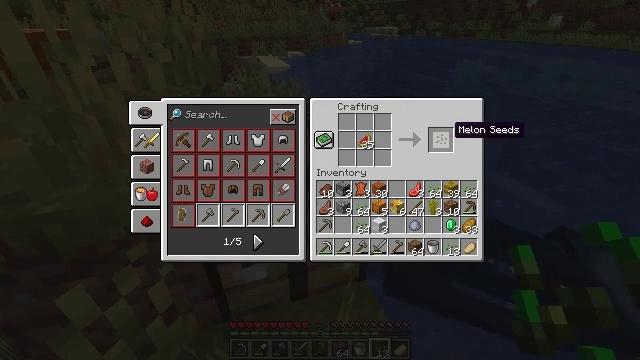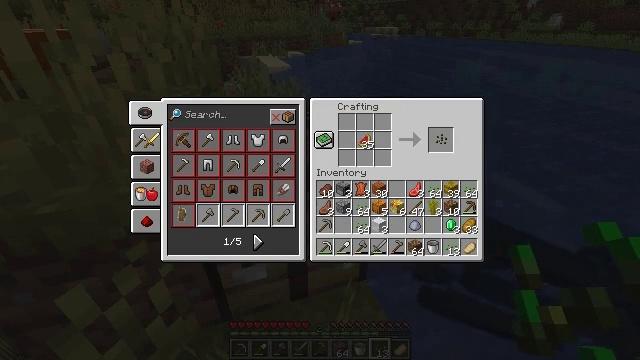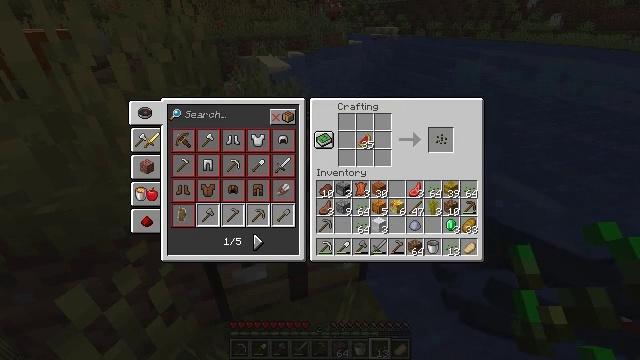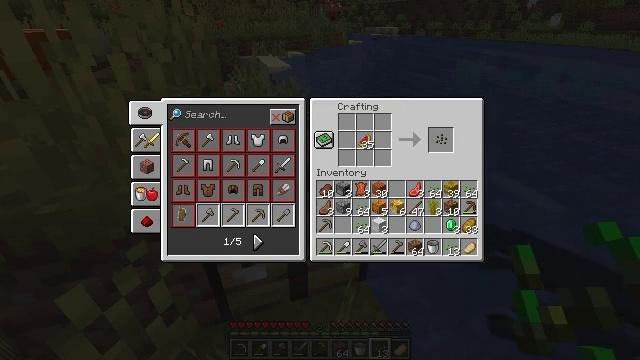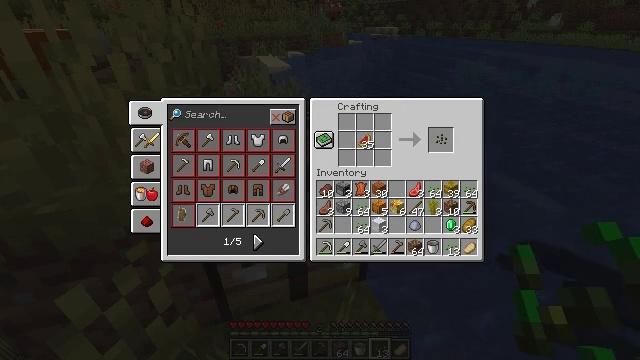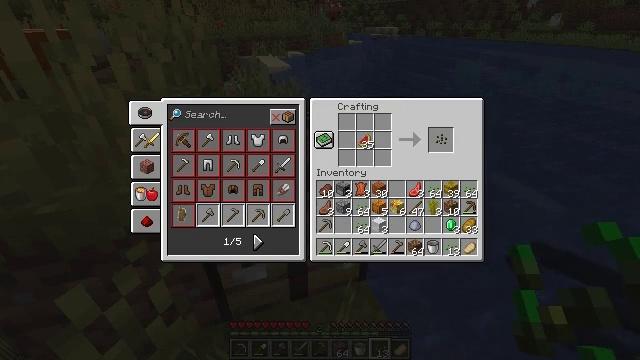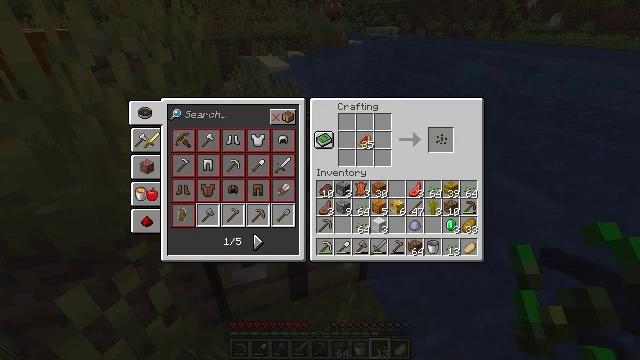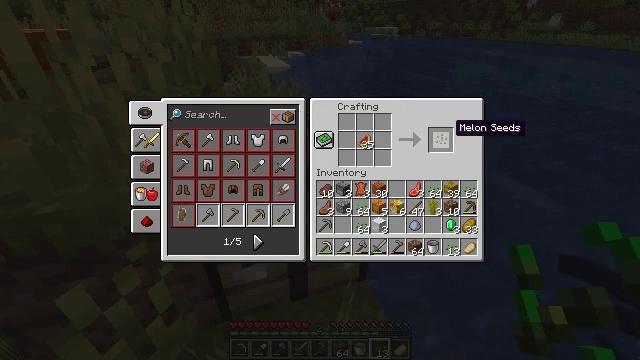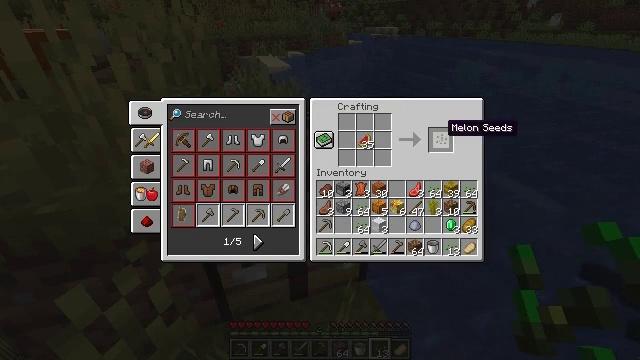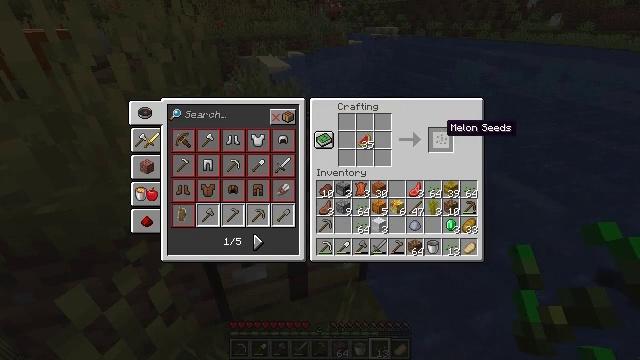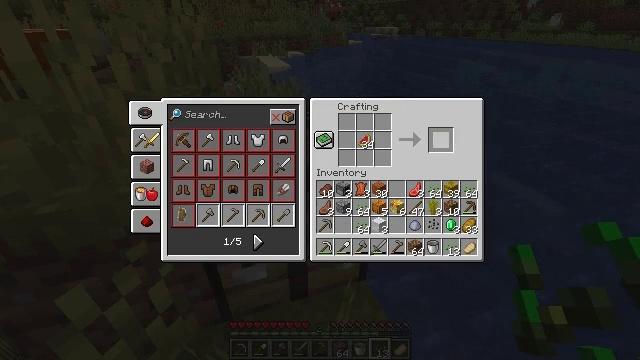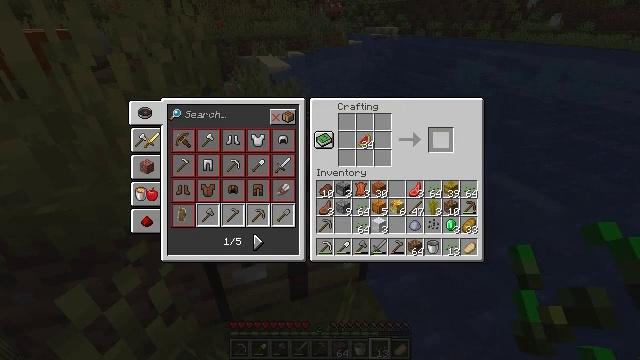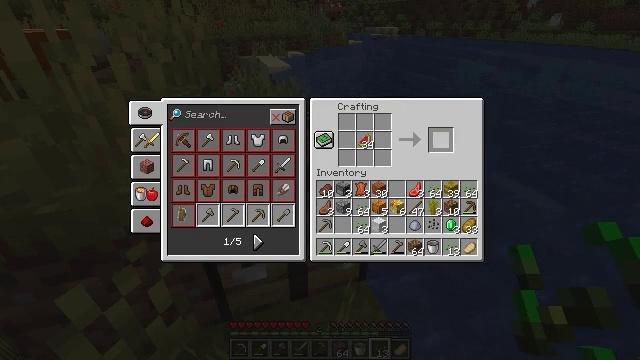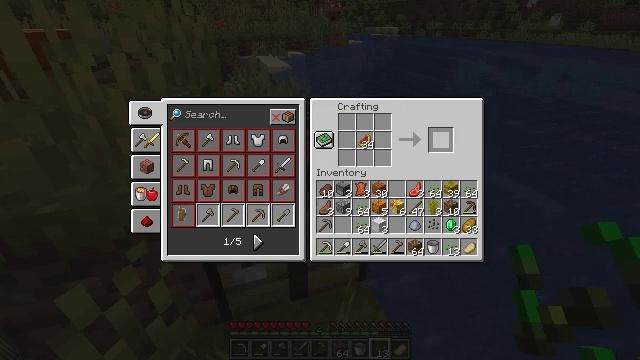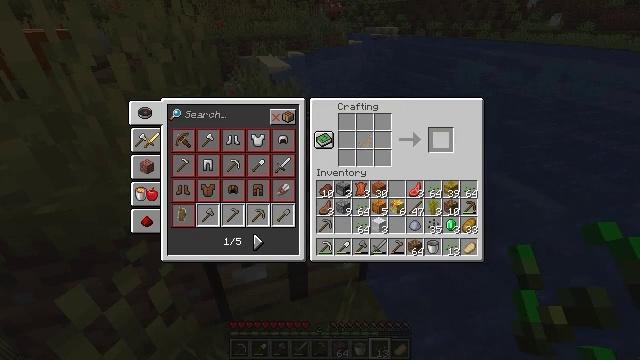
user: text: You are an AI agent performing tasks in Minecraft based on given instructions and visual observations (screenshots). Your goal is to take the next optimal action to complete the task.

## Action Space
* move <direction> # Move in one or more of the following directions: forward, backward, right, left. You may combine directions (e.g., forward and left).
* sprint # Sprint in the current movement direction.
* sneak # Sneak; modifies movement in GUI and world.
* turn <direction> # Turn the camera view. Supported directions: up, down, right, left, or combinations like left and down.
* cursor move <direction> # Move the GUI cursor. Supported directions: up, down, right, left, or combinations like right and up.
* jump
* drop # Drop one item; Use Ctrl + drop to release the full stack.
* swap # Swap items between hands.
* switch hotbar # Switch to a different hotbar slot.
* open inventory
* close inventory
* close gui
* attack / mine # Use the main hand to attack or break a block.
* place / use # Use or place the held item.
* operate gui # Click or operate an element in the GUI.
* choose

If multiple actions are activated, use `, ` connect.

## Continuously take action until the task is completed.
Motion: motion action
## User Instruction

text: Use melon slices to craft melon seeds.
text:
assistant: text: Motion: sneak
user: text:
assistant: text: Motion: sneak
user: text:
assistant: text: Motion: sneak
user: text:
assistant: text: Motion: sneak
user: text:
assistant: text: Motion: sneak
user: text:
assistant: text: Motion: sneak
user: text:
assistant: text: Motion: sneak
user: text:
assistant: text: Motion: sneak, cursor move left
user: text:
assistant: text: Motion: sneak
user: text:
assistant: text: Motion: sneak, operate gui
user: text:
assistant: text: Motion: sneak, operate gui
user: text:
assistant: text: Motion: sneak, operate gui
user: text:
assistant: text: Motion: sneak
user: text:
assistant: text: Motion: sneak
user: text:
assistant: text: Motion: sneak